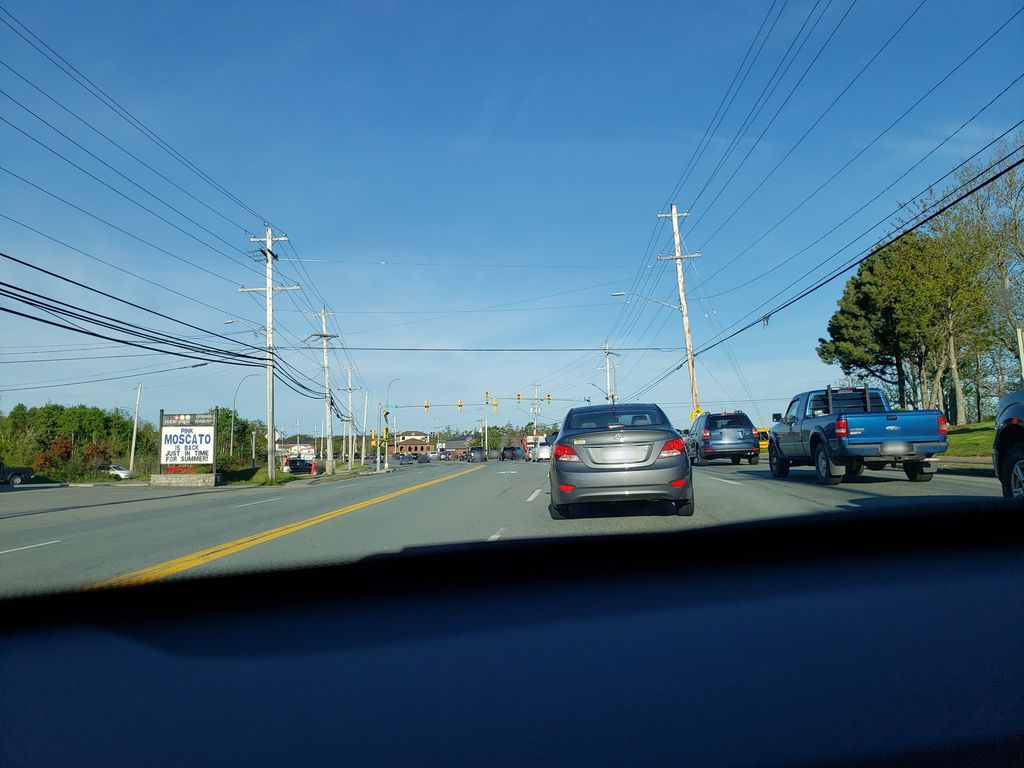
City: halifax